Question: I need to make TOP 10 players table in flash. When I click button "TOP 10" it must get data from database and print list on the game screen.
What I want to make here is vision:

I have dynamically created XML from PHP and data must be sent to Action Script 3.
Here is top.php file
'''
<?php
$time = $_POST['time'];
session_start();
$name = $_SESSION['vardas'];
$time = strtotime($time);
$times = date('s:H:i', $time);
$_SESSION['test'] = $times;
$_SESSION['test1'] = $username;
$mysqli = new mysqli("localhost","my_db","pass","my_db");
$query = "SELECT userName,time FROM eurokos ORDER by time ASC LIMIT 10";
if (!$mysqli->set_charset("utf8")) {
printf("Error loading character set utf8: %s\n", $mysqli->error);
} else {
// printf(" ", $mysqli->character_set_name());
}
echo '<?xml version="1.0" encoding="UTF-8"?>';
echo '<results>';
if ($result = $mysqli->query($query)) {
while ($row = $result->fetch_assoc()) {
echo '<user name="'.$row["userName"].'" time="'.$row["time"].'" />';
}
$result->free();
}
echo '</results>';
$mysqli->close();
?>
'''
XML looks like:
'''
<?xml version="1.0" encoding="UTF-8"?>
<results>
<user name="someone" time="xxx" />
<user name="someone" time="xxx" />
[...]
</results>
'''
And here is my Action Script code:
'''
var myXml:XML;
function uploadTops():void
{
var myLoader:URLLoader = new URLLoader();
myLoader.load(new URLRequest("top.php"));
myLoader.addEventListener(Event.COMPLETE, processXML);
}
function processXML(e:Event):void {
myXml = new XML(e.target.data);
trace(myXml);
}
function myButton(e:MouseEvent):void
{
uploadTops();
// _message = myXml.user.*; //these lines are wrong, I donn't know how to print answer
// message_txt.text = _message;
}
'''
I got error:
'''
Error #1090: XML parser failure: element is malformed. when trying to trace
at MemoryGame/processXML()[C:\Users\Petras\Downloads\geraseaa\geraseaa\gerase\MemoryGame.as:570]
at flash.events::EventDispatcher/dispatchEventFunction()
at flash.events::EventDispatcher/dispatchEvent()
at flash.net::URLLoader/onComplete()
'''
Thank you for answers.
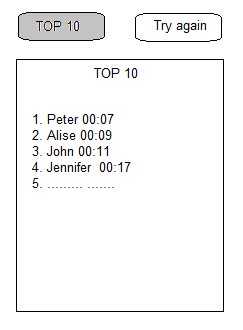
Answer: Try to open your XML file with a browser and then see its source , this way you will know what exactly wrong with your XML file.
It's possible that if you will add in your php file this line :
'''
header('Content-Type: text/xml');
'''
before this line:
'''
echo '<?xml version="1.0" encoding="UTF-8"?>';
'''
it will help